Interaction volume radius: 5 \u00c5
Interaction volume height: 25 \u00c5
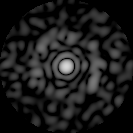
Disorder parameter: 0.8453